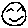
Label: smiley face